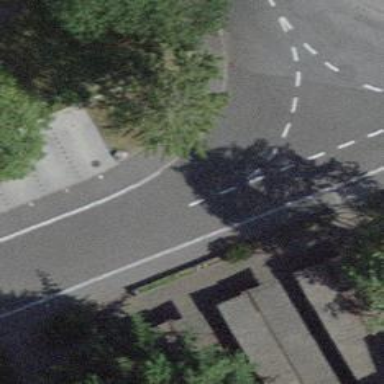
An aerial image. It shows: Kerb serving as barrier.